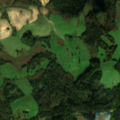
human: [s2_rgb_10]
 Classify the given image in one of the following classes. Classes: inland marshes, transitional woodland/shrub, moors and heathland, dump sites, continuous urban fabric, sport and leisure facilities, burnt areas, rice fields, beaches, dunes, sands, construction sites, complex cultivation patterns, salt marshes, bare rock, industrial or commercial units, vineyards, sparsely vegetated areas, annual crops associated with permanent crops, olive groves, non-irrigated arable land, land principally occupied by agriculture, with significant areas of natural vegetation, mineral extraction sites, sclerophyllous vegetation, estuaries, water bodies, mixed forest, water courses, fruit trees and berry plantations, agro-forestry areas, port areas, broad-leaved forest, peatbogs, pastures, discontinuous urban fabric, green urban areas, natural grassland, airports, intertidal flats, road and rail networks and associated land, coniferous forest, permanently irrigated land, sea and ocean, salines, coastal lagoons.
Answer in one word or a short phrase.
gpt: non-irrigated arable land, pastures, land principally occupied by agriculture, with significant areas of natural vegetation, coniferous forest, mixed forest